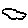
Label: cloud